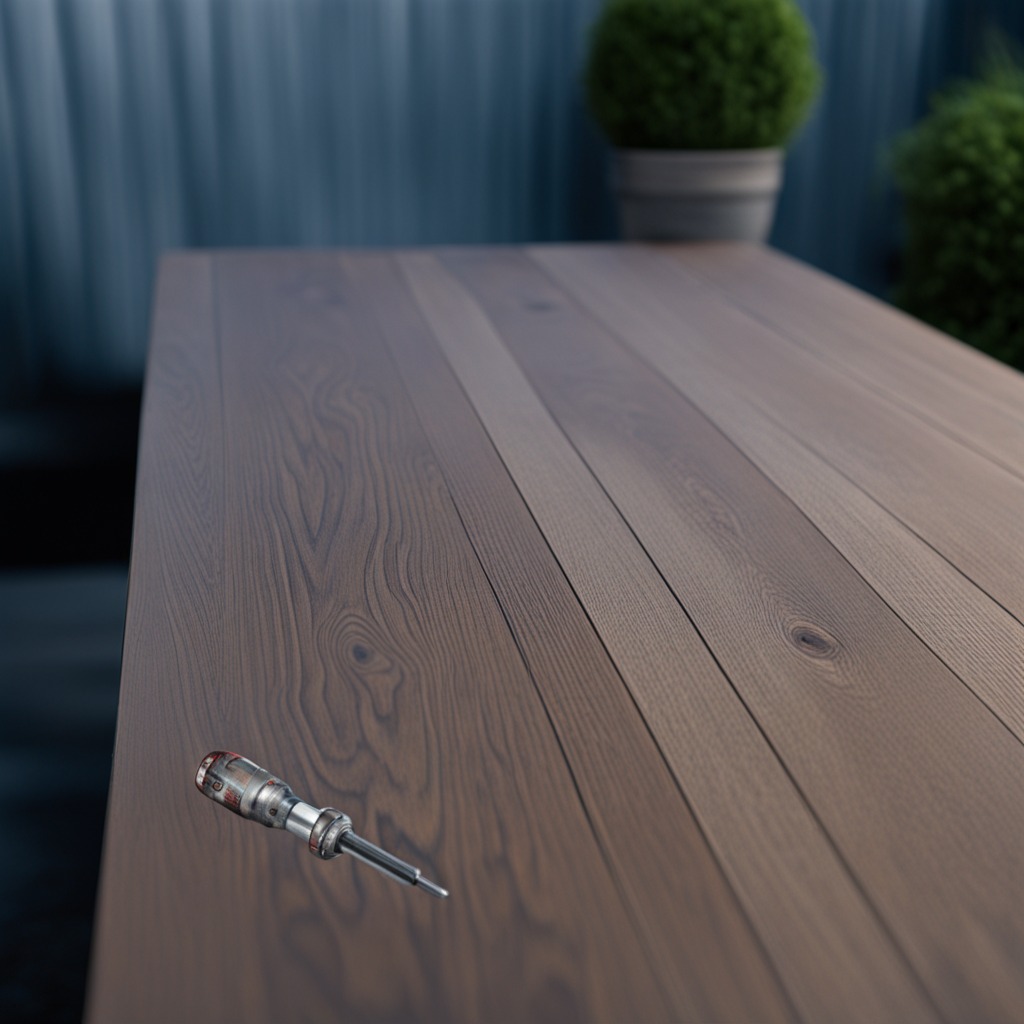
A screwdriver is lying on the old table.